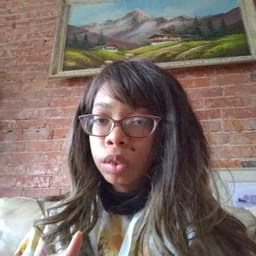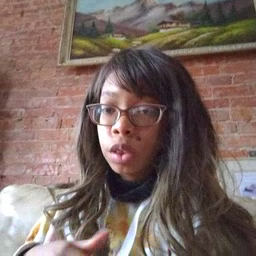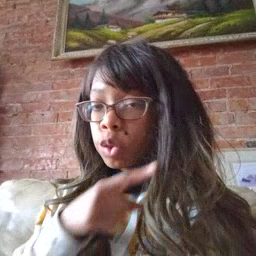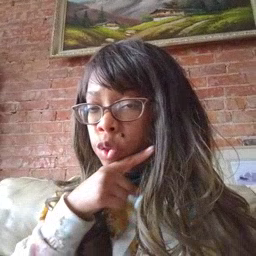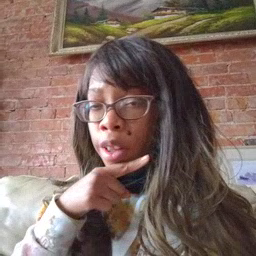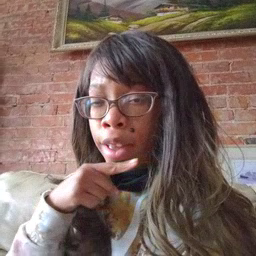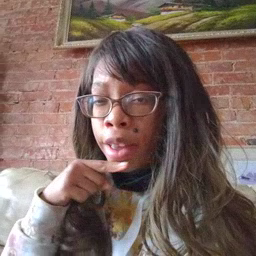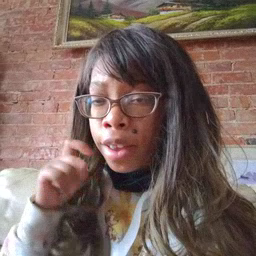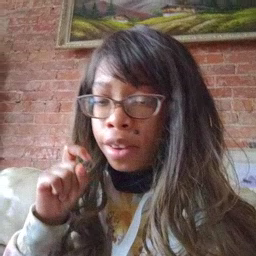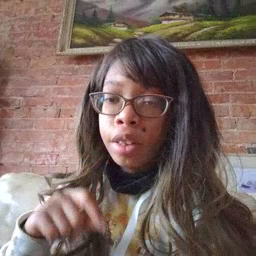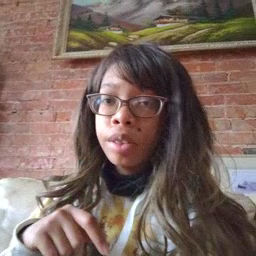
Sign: dry